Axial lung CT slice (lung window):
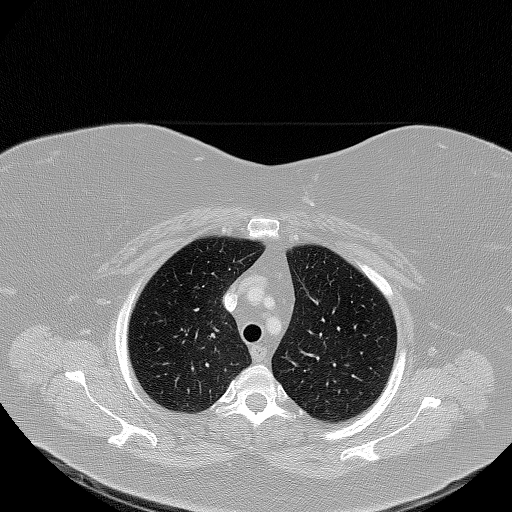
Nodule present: no